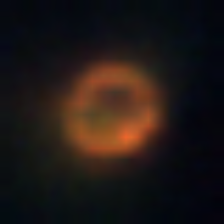
Taxon: NanoPlankton
Group: Other